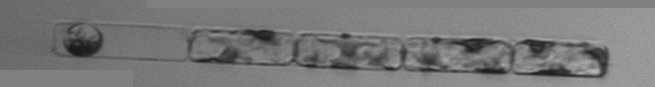
Label: Guinardia_delicatula_TAG_internal_parasite